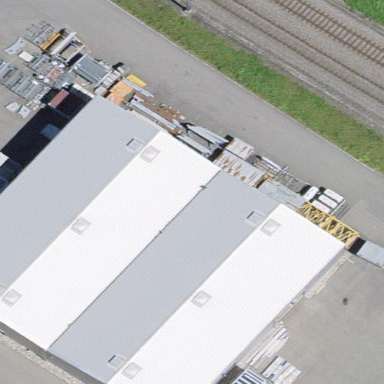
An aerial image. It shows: The building has gabled roof.